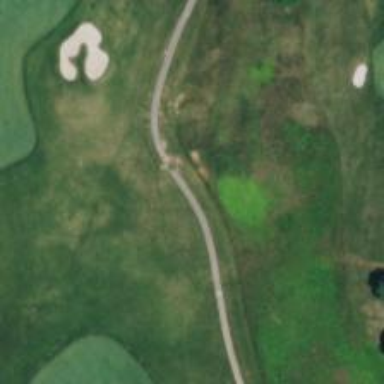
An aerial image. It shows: Path for both road and golf.